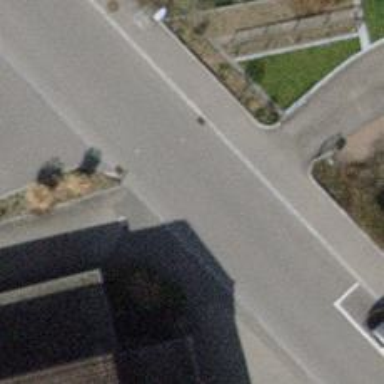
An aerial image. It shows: Residential road with asphalt surface. There is sidewalk on the left side.